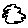
Label: cloud